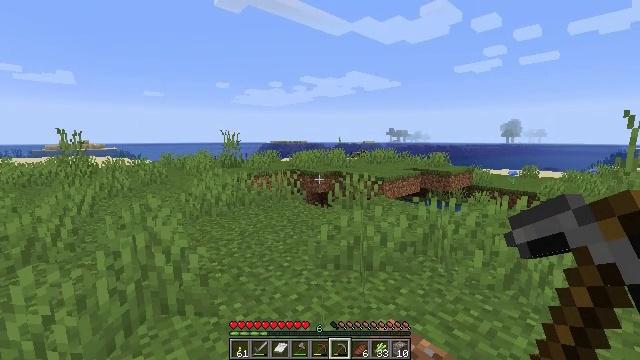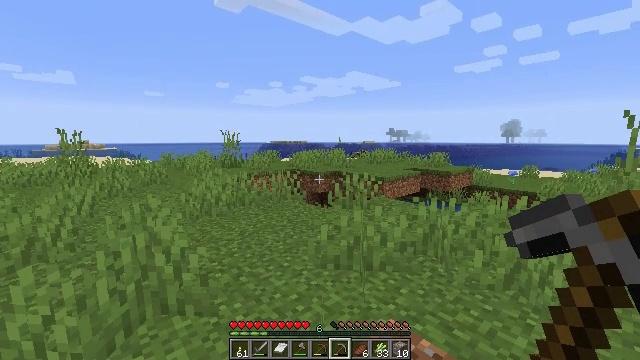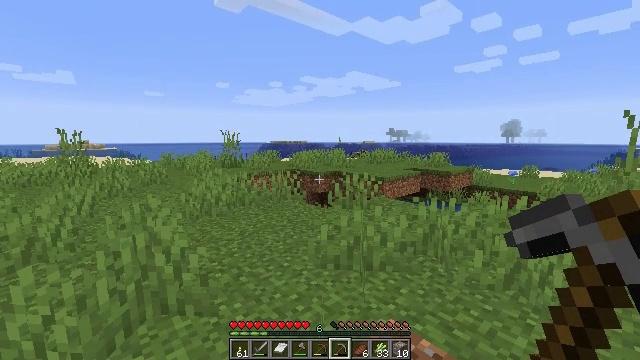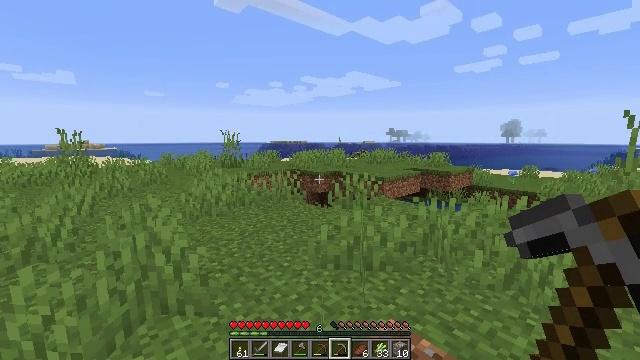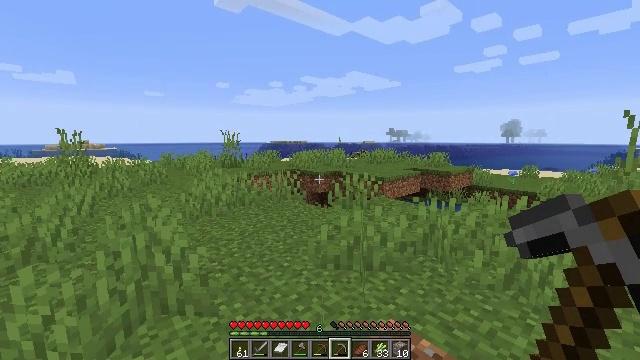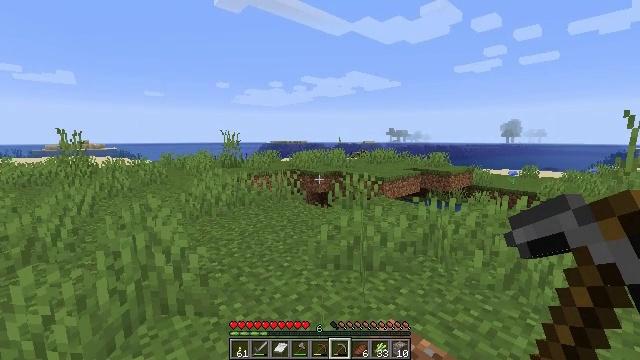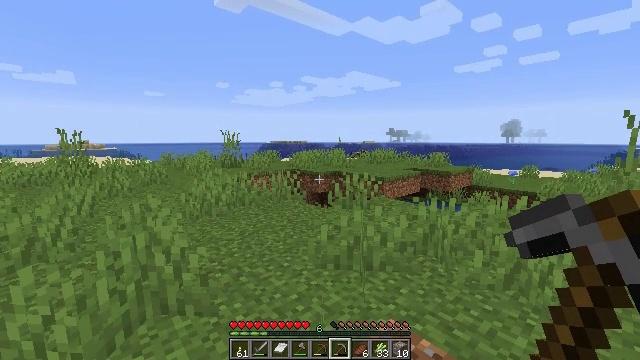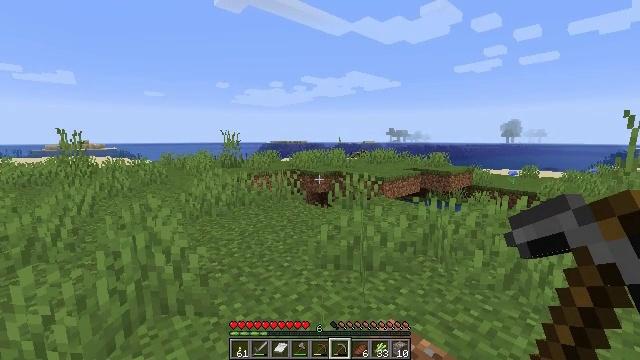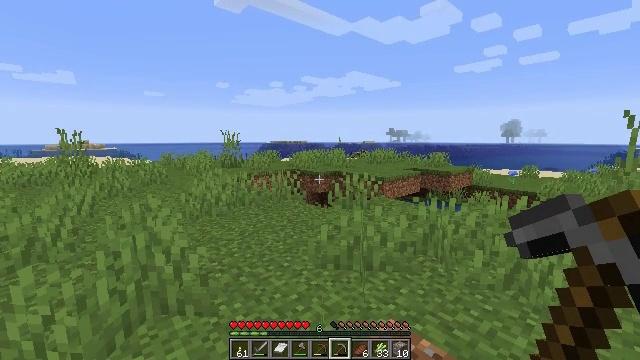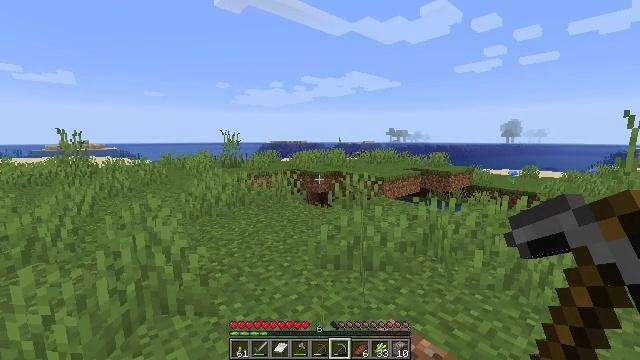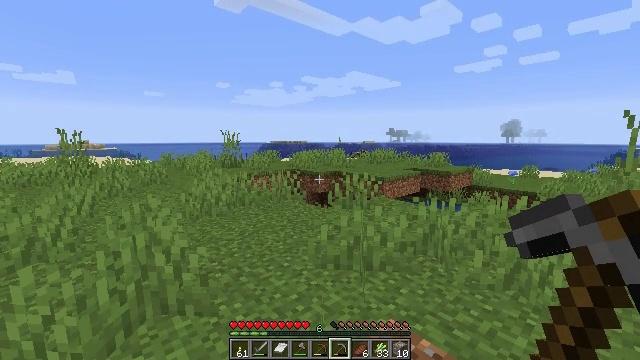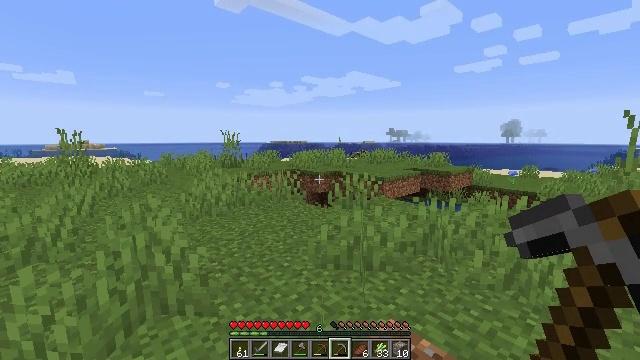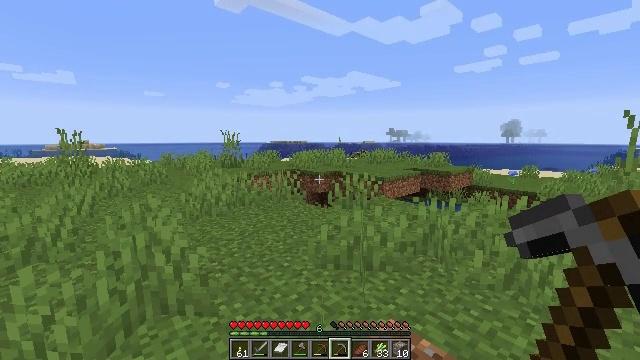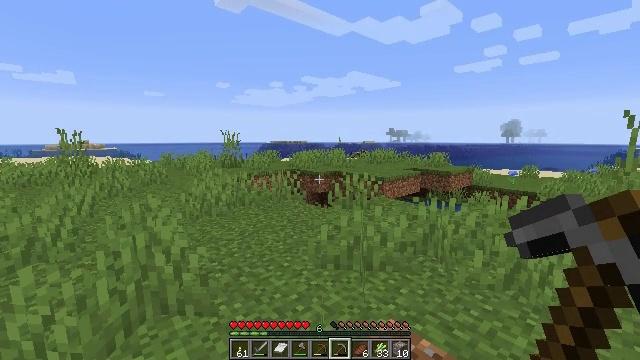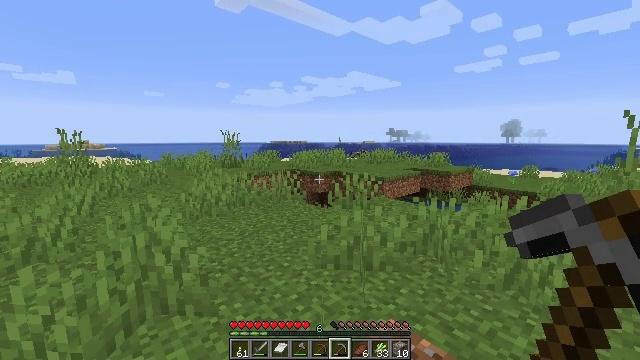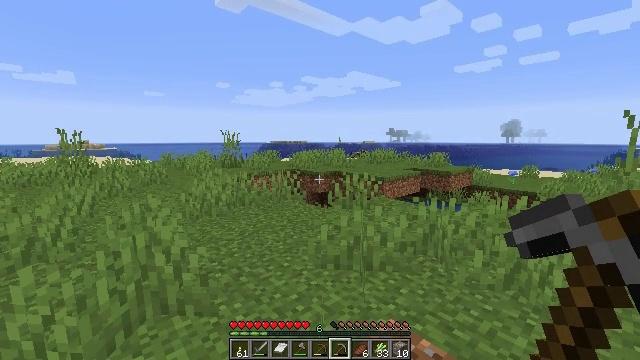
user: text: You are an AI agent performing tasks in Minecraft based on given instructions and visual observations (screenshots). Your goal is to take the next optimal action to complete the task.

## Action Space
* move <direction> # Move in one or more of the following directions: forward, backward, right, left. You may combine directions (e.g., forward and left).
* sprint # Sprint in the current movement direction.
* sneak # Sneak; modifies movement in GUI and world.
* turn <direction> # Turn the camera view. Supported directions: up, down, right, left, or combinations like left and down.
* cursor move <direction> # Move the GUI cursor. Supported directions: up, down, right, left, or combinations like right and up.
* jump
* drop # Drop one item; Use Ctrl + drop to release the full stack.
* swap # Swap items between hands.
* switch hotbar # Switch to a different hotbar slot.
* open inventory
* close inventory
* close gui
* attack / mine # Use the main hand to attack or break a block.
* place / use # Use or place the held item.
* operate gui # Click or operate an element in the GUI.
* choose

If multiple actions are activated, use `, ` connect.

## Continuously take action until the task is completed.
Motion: motion action
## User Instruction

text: Remove oak leaves from branches.
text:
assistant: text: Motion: no_op
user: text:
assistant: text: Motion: no_op
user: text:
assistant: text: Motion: no_op
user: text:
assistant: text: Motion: no_op
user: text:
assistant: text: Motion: no_op
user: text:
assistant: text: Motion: no_op
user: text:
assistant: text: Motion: no_op
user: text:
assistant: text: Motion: no_op
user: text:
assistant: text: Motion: no_op
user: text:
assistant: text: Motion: no_op
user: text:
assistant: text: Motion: no_op
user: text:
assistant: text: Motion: no_op
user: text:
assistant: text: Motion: no_op
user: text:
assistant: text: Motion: no_op
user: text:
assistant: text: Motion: no_op
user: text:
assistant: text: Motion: no_op
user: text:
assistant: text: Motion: no_op
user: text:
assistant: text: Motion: no_op
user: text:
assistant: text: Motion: no_op
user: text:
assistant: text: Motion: no_op
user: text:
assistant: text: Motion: no_op
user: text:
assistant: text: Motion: no_op
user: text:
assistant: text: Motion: no_op
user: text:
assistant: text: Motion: no_op
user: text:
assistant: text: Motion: no_op
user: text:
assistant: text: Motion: no_op
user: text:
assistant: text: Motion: no_op
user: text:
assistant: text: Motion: no_op
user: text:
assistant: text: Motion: no_op
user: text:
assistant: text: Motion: no_op